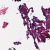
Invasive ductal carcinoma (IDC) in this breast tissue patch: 0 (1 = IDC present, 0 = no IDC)